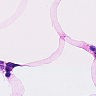
Metastatic tissue present: no